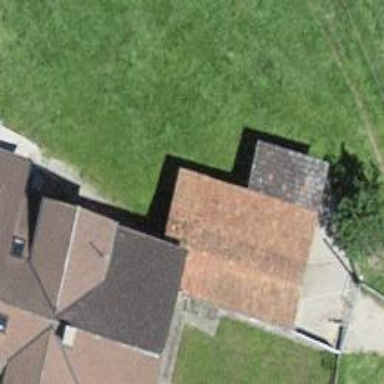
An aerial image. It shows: Farm auxiliary building with gabled roof.